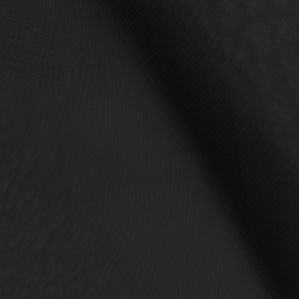
Label: non_frost